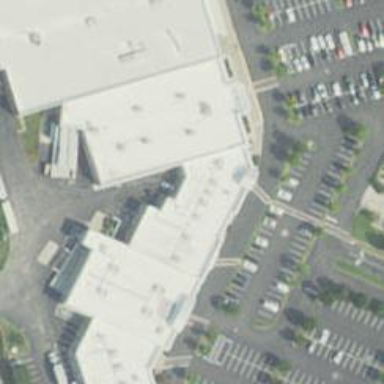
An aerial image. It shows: Retail building.